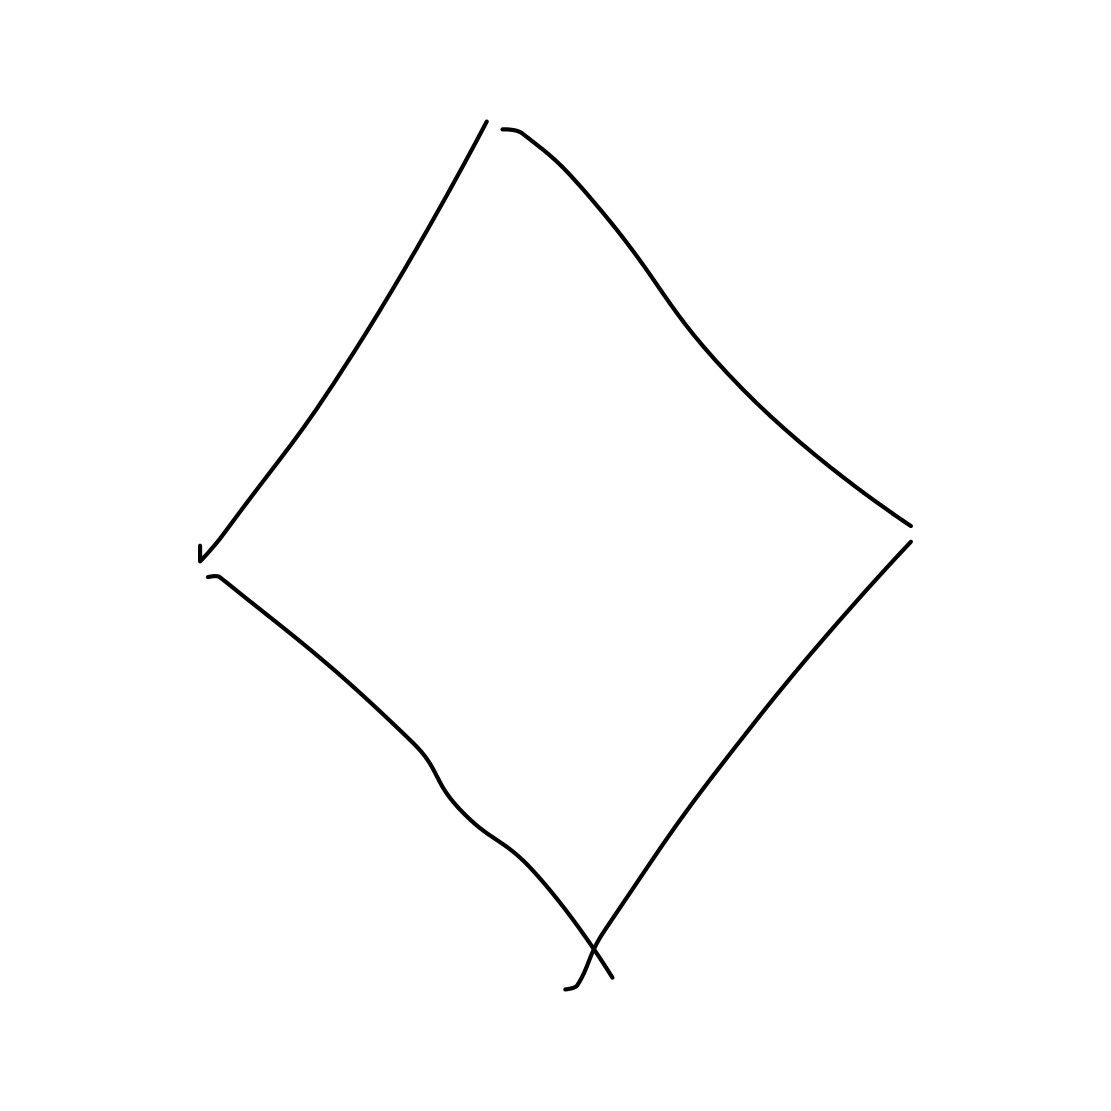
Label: diamond